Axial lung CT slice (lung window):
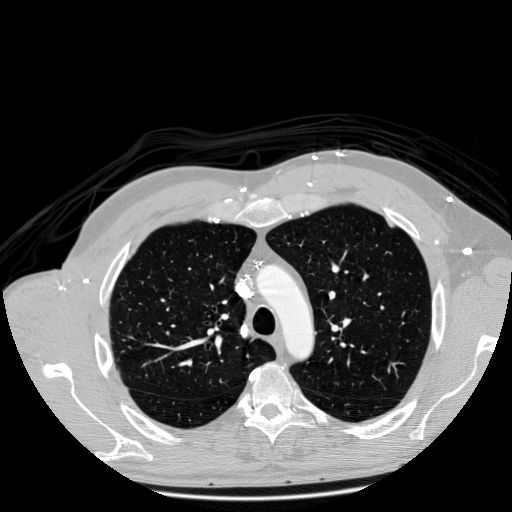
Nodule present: yes
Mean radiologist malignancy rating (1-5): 1